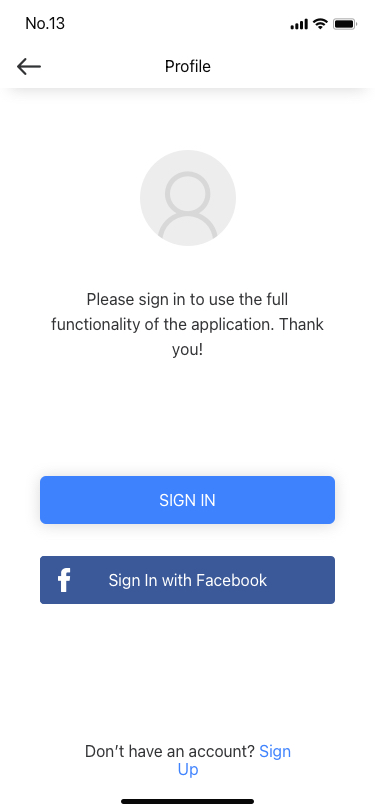
Text in this UI design:
Don’t have an account? Sign Up
Profile
Sign In with Facebook
Please sign in to use the full functionality of the application. Thank you!